Interaction volume radius: 10 \u00c5
Interaction volume height: 35 \u00c5
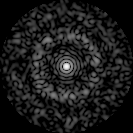
Disorder parameter: 0.8366